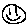
Label: smiley face